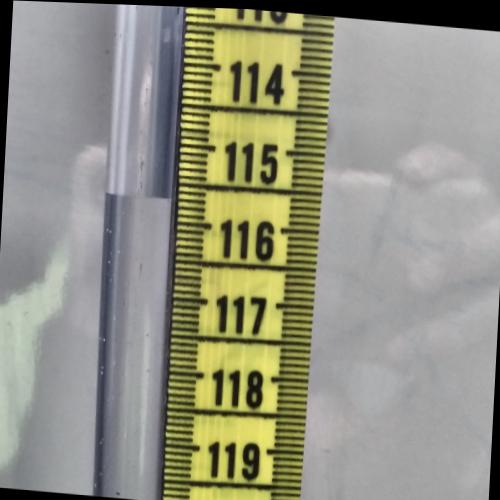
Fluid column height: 115.7 cm